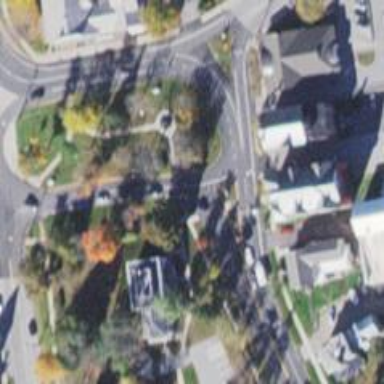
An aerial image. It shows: Circular junction with asphalt trunk link.